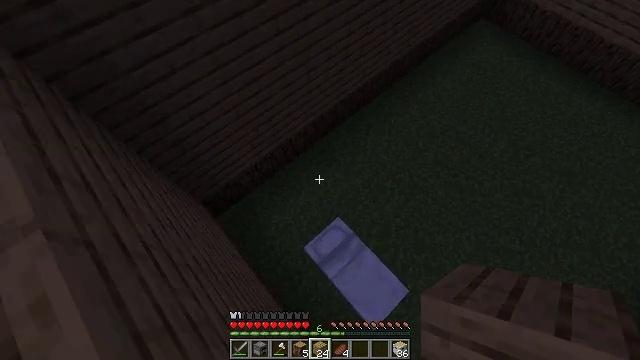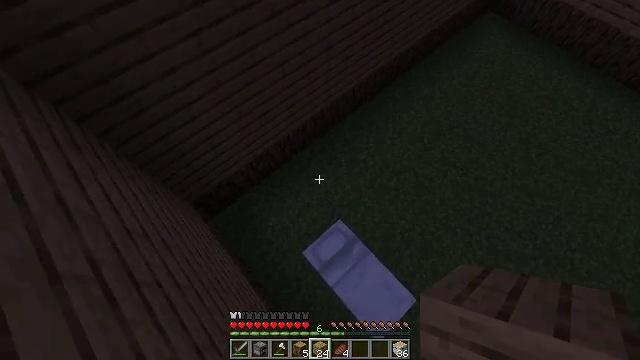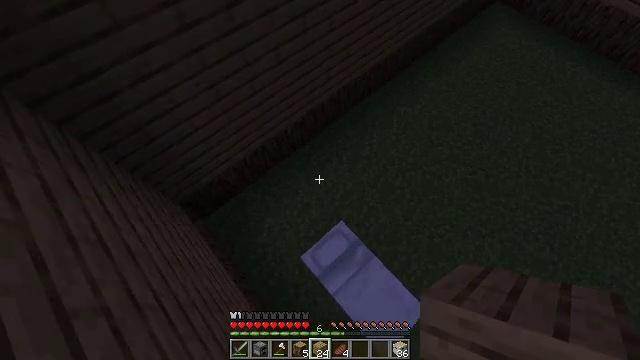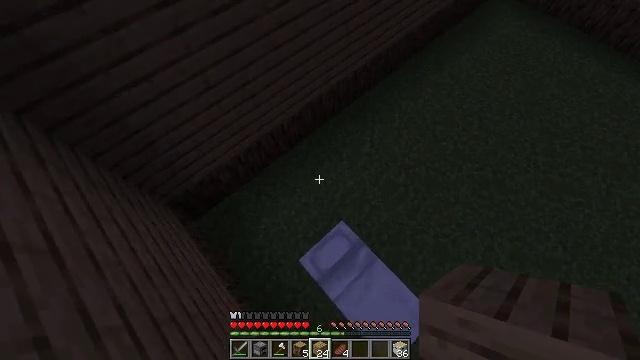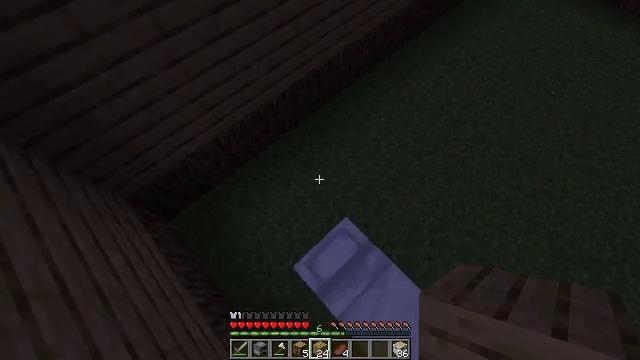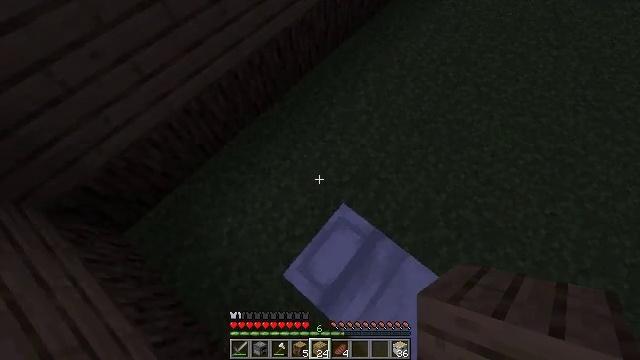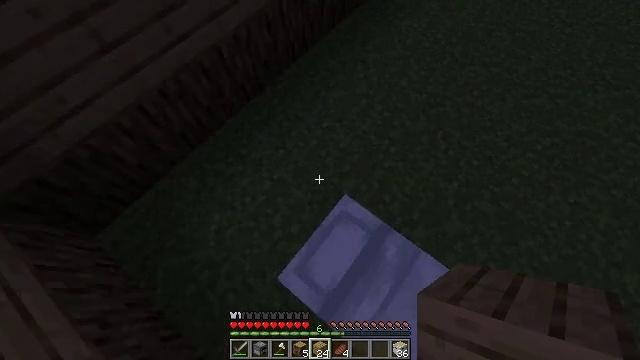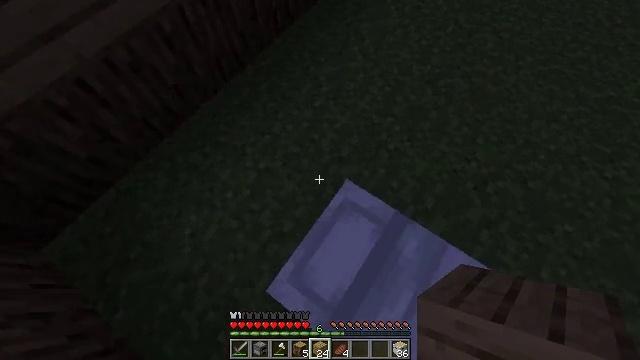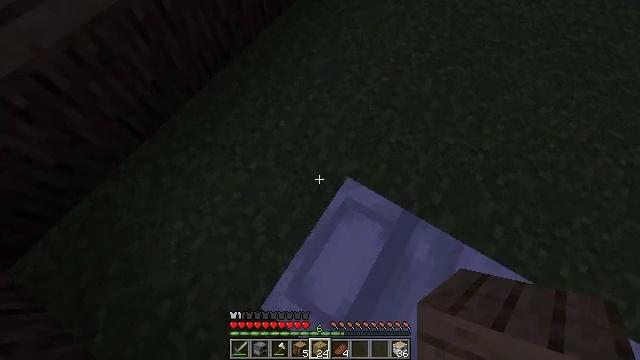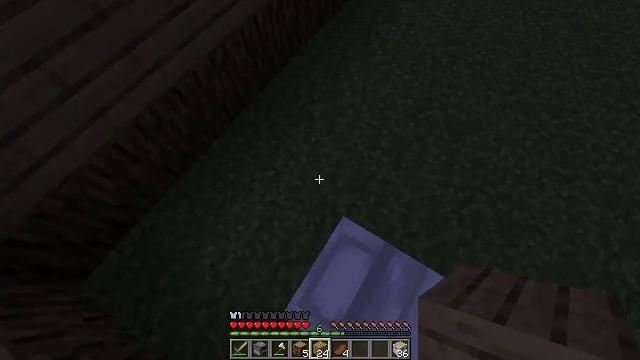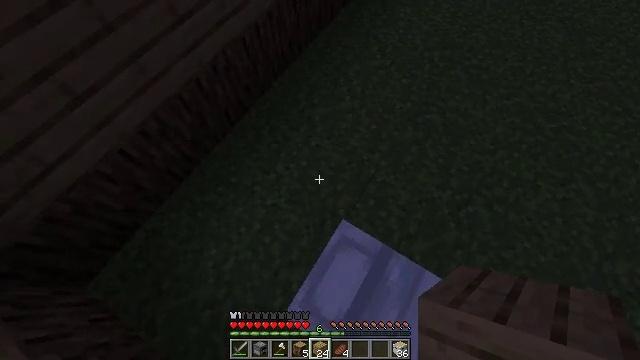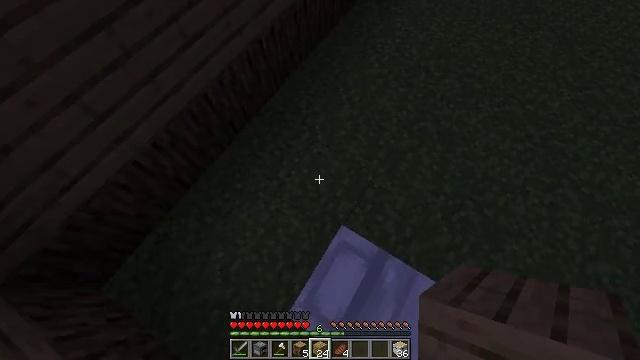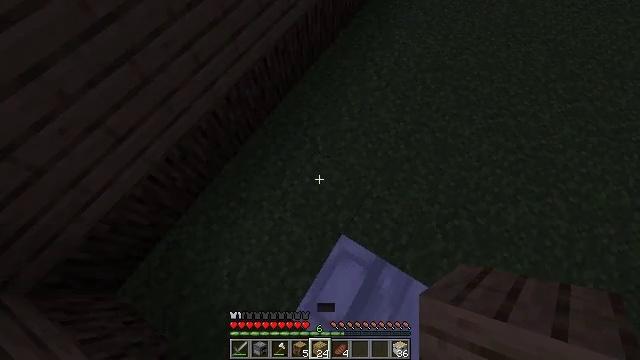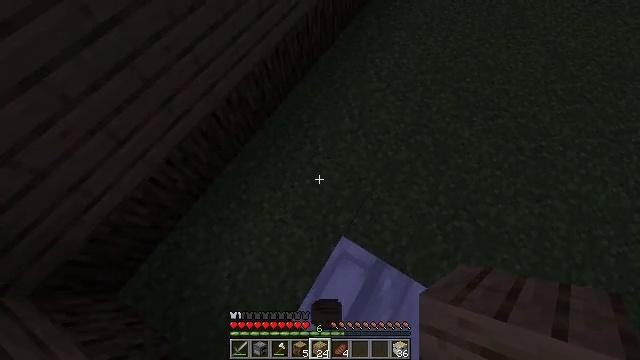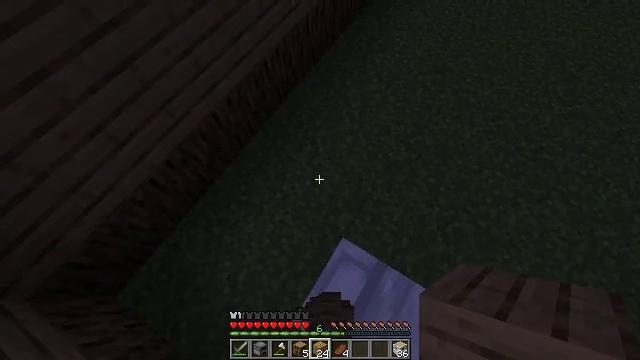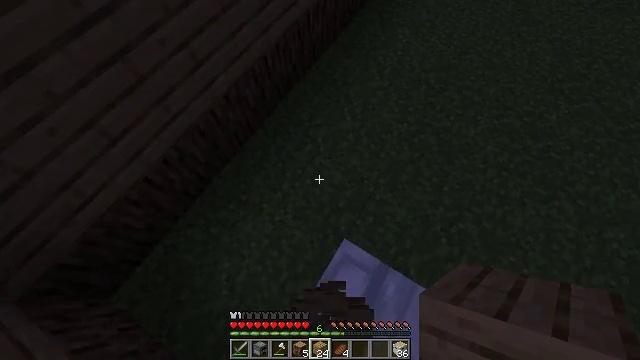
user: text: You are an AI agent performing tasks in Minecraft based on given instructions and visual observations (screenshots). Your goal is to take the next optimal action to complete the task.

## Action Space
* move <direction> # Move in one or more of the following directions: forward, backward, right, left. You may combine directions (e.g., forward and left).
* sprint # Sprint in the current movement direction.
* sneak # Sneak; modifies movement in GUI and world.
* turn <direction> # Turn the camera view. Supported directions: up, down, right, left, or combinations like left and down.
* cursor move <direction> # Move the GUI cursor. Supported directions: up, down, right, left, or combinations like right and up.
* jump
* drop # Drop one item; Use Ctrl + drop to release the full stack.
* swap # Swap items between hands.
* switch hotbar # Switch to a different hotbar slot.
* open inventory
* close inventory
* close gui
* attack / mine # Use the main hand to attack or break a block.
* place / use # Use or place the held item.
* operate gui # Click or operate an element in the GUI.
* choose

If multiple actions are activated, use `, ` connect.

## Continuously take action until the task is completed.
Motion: motion action
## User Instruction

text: Craft the ladder by arranging sticks in the crafting grid.
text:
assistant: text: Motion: move forward, jump
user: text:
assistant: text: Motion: jump
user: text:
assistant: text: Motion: no_op
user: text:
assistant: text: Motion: no_op
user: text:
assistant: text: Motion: turn right
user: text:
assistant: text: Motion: turn right
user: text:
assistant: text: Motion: turn right
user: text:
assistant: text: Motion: turn right
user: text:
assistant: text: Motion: no_op
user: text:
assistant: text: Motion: no_op
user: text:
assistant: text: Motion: no_op
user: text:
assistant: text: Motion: no_op
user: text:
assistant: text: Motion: no_op
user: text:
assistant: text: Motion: no_op
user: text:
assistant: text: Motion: no_op
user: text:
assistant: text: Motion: no_op
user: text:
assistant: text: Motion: turn left
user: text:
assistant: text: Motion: no_op
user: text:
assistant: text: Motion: no_op
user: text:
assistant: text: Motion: turn right
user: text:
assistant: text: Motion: turn right and up
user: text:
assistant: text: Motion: turn right
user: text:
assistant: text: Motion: turn right
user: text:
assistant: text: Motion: turn right
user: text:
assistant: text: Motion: move forward, turn right and up
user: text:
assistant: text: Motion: move forward, turn right and up
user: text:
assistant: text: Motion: move forward, turn right and up
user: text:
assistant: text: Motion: move forward, turn right and up
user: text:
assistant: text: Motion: move forward
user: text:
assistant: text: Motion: move forward